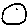
Label: moon